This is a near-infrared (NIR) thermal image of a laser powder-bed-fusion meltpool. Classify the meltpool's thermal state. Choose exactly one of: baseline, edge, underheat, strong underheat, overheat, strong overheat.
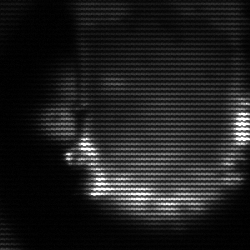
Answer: baseline